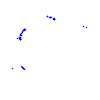
Particle: proton